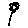
Label: flower